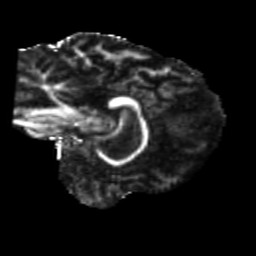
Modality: FA
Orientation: sagittal
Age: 66
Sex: female
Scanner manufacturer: siemens
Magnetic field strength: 3 T
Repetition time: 5.25 s
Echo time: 0.08 s